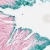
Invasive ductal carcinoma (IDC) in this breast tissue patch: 0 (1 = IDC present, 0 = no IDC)